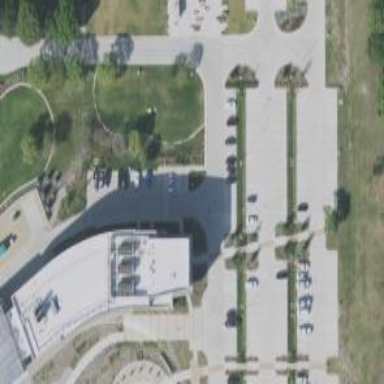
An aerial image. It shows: Public building.